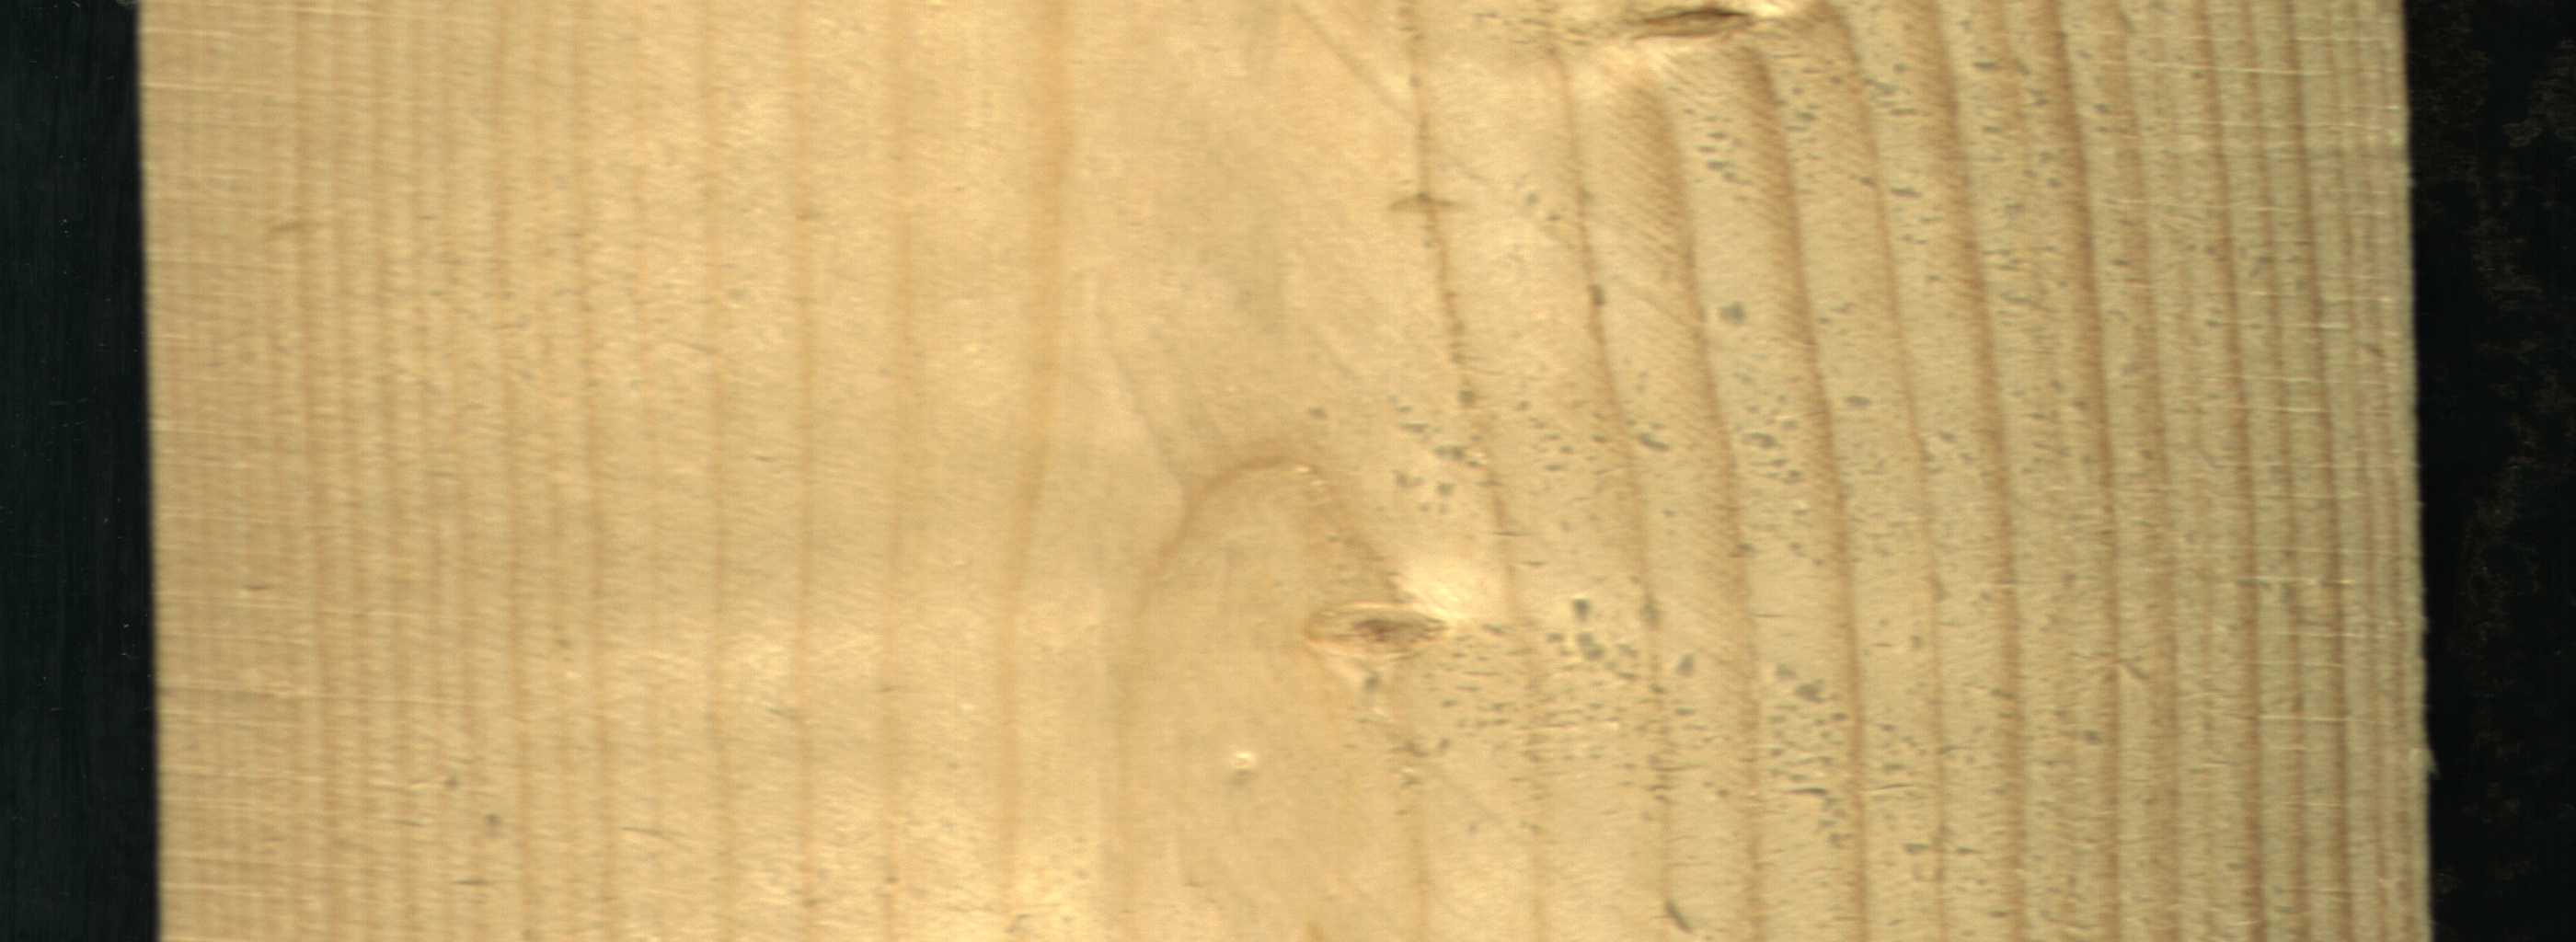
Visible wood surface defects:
Live_Knot
Live_Knot